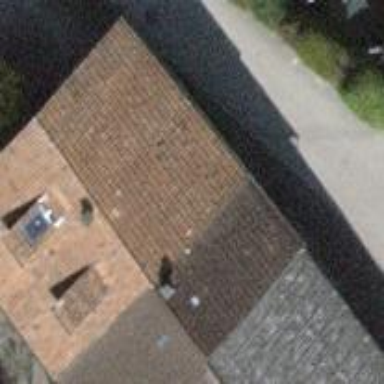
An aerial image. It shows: Building with gabled roof oriented across its structure.